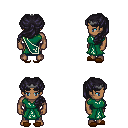
a pixel art fantasy rpg character, male body template, human, dark skin, sash dress, magenta pants, raven princess hairstyle, iron tiara, brown slippers, four views (front, back, left, right), 2x2 character sprite sheet, small pixel art, hard edges, no anti-aliasing